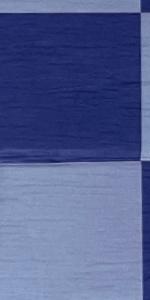
Label: Empty